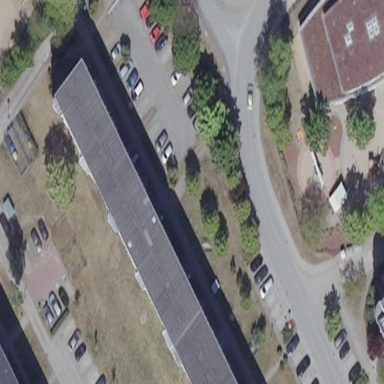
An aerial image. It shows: Parking area with surface.